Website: lowes
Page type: order-returns
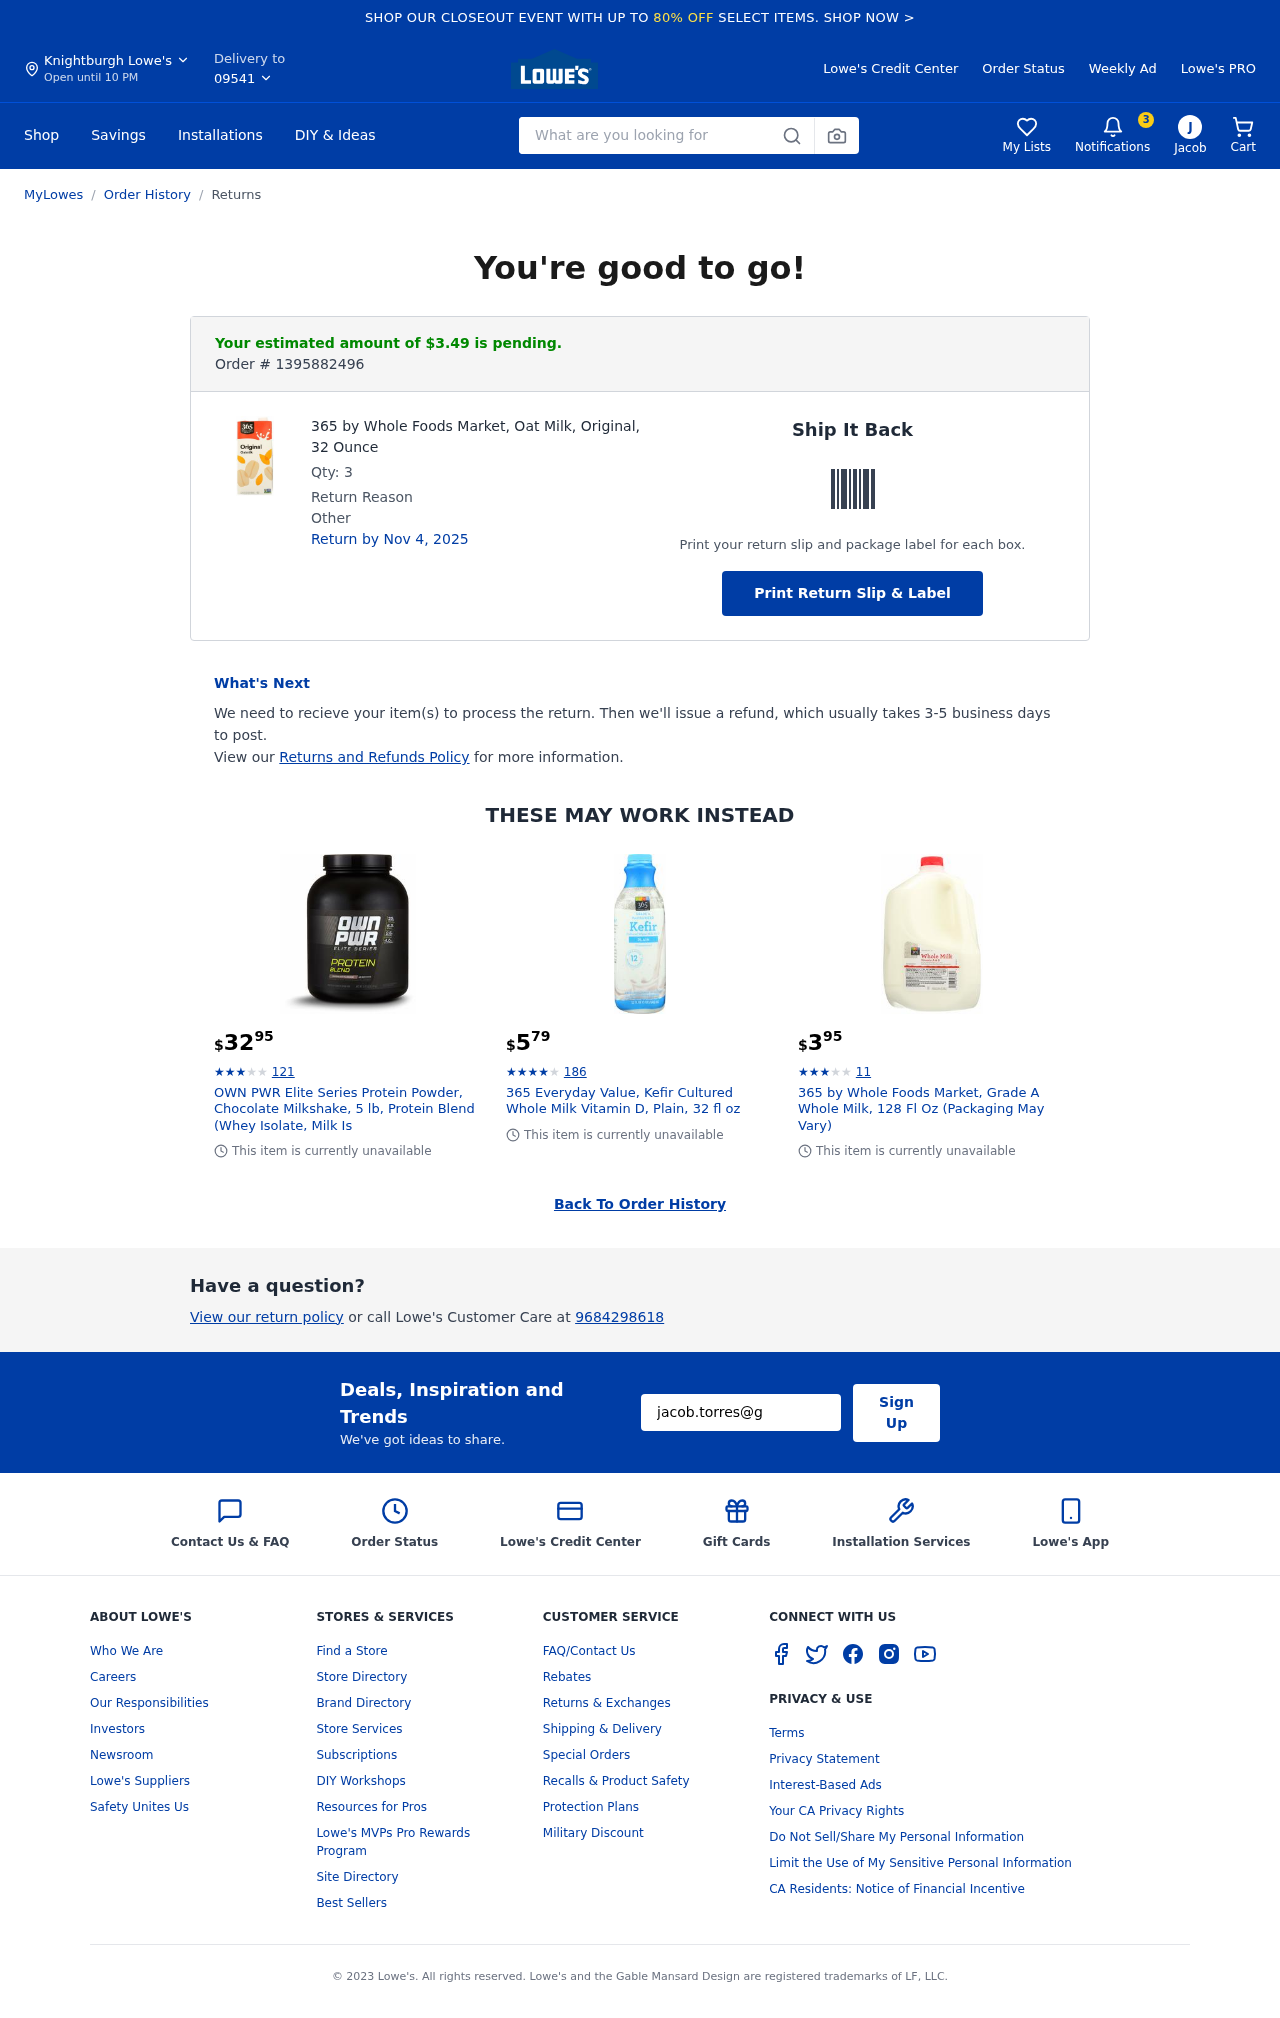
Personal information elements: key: PII_CITY
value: Knightburgh
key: PII_EMAIL
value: jacob.torres@gmail.com
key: PII_FIRSTNAME
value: Jacob
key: PII_PHONE
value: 9684298618
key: PII_POSTCODE
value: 09541
Product elements: key: PRODUCT1_NAME
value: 365 by Whole Foods Market, Oat Milk, Original, 32 Ounce
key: PRODUCT1_QUANTITY
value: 3
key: PRODUCT2_NAME
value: OWN PWR Elite Series Protein Powder, Chocolate Milkshake, 5 lb, Protein Blend (Whey Isolate, Milk Is
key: PRODUCT2_NUM_RATINGS
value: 121
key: PRODUCT2_PRICE
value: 32.95
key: PRODUCT2_RATING
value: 3.8
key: PRODUCT3_NAME
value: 365 Everyday Value, Kefir Cultured Whole Milk Vitamin D, Plain, 32 fl oz
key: PRODUCT3_NUM_RATINGS
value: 186
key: PRODUCT3_PRICE
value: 5.79
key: PRODUCT3_RATING
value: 4
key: PRODUCT4_NAME
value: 365 by Whole Foods Market, Grade A Whole Milk, 128 Fl Oz (Packaging May Vary)
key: PRODUCT4_NUM_RATINGS
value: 11
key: PRODUCT4_PRICE
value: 3.95
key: PRODUCT4_RATING
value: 3.8
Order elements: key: ORDER_NUM_ITEMS
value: Cart
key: ORDER_TOTAL
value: Your estimated amount of $3.49 is pending.
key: ORDER_ID
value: Order # 1395882496
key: ORDER_RETURN_BY_DATE
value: Return by Nov 4, 2025
Search elements: key: HEADER_SEARCH
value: What are you looking for
Other elements: key: NOTIFICATION_COUNT
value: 3